Question: How to find the record in a table which as only 'Return' as Reason?
I have table which has many records

As per the data in the table, '5555'''Return''; all other policy numbers have both ''Return'' and ''Success'' which I don't need.
Kindly help me.
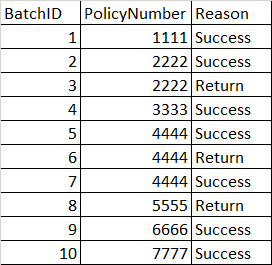
Answer: '''
SELECT *
FROM YOURTABLE
WHERE REASON = 'RETURN'
AND POLICYNUMBER NOT IN (
SELECT POLICYNUMBER
FROM YOURTABLE
WHERE REASON = 'SUCCESS'
)
'''